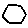
Label: hexagon